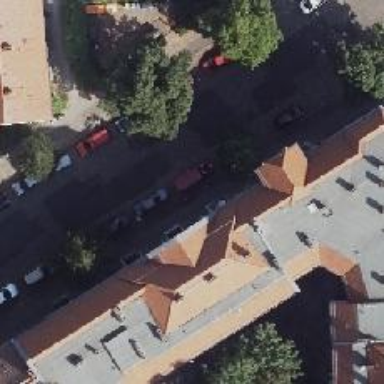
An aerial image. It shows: Bicycle parking located on the sidewalk.